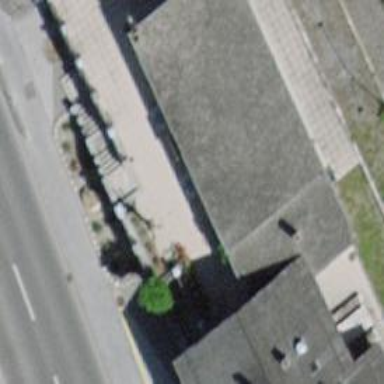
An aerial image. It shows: Restaurant.